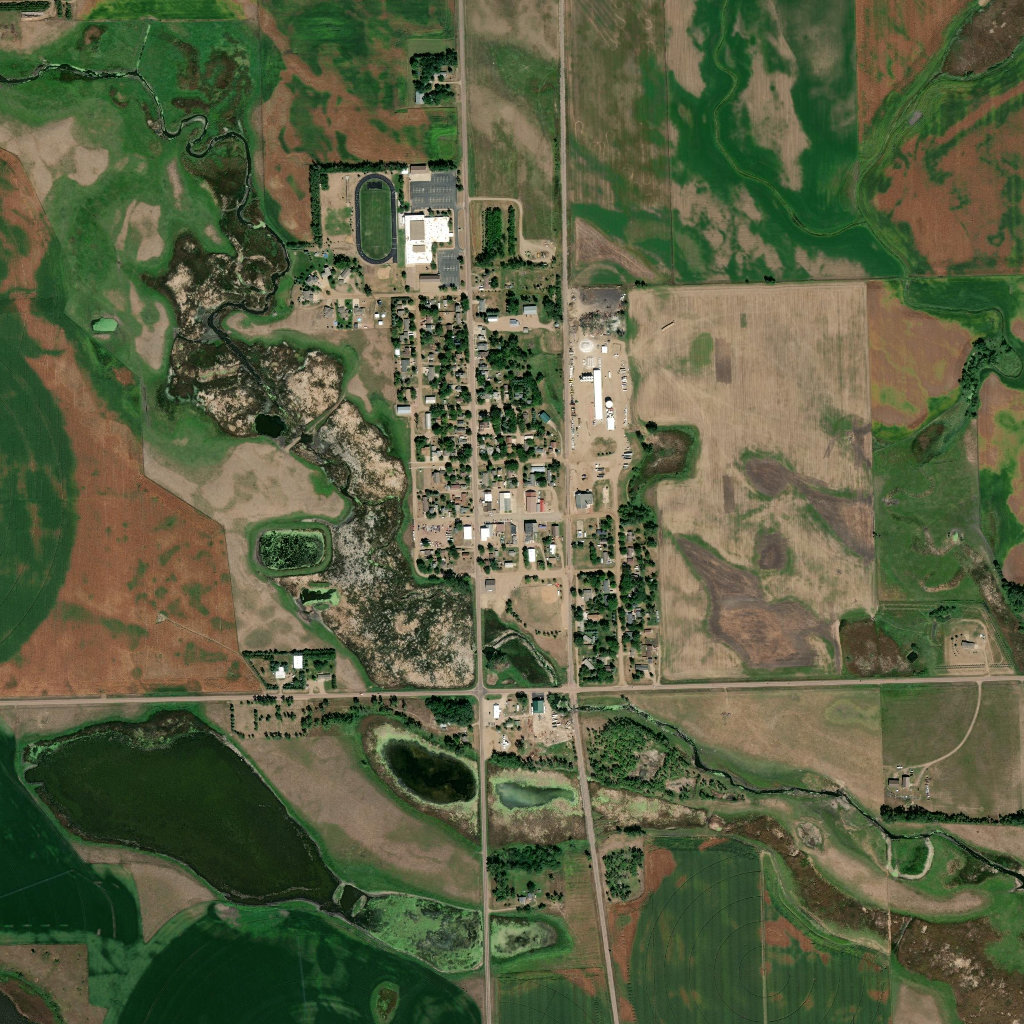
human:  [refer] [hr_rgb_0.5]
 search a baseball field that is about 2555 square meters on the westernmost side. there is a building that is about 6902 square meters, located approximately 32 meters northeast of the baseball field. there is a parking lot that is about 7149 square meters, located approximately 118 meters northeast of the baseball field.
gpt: <box>[[35, 26, 38, 28, 0]]</box>